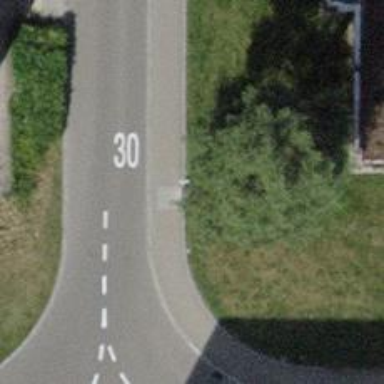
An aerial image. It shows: Street cabinet.